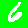
Digit: 6